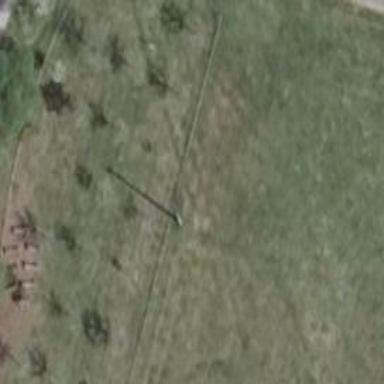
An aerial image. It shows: Minor power line.